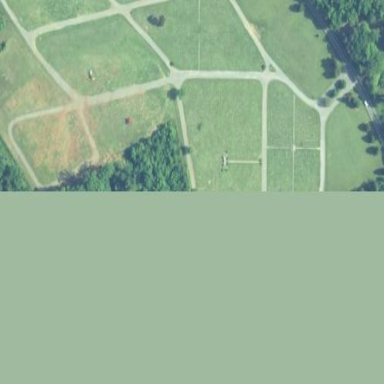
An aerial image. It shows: Cemetery.